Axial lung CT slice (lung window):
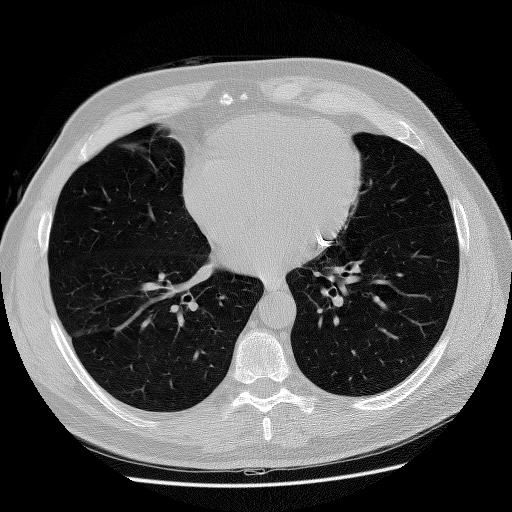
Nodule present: no